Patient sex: M
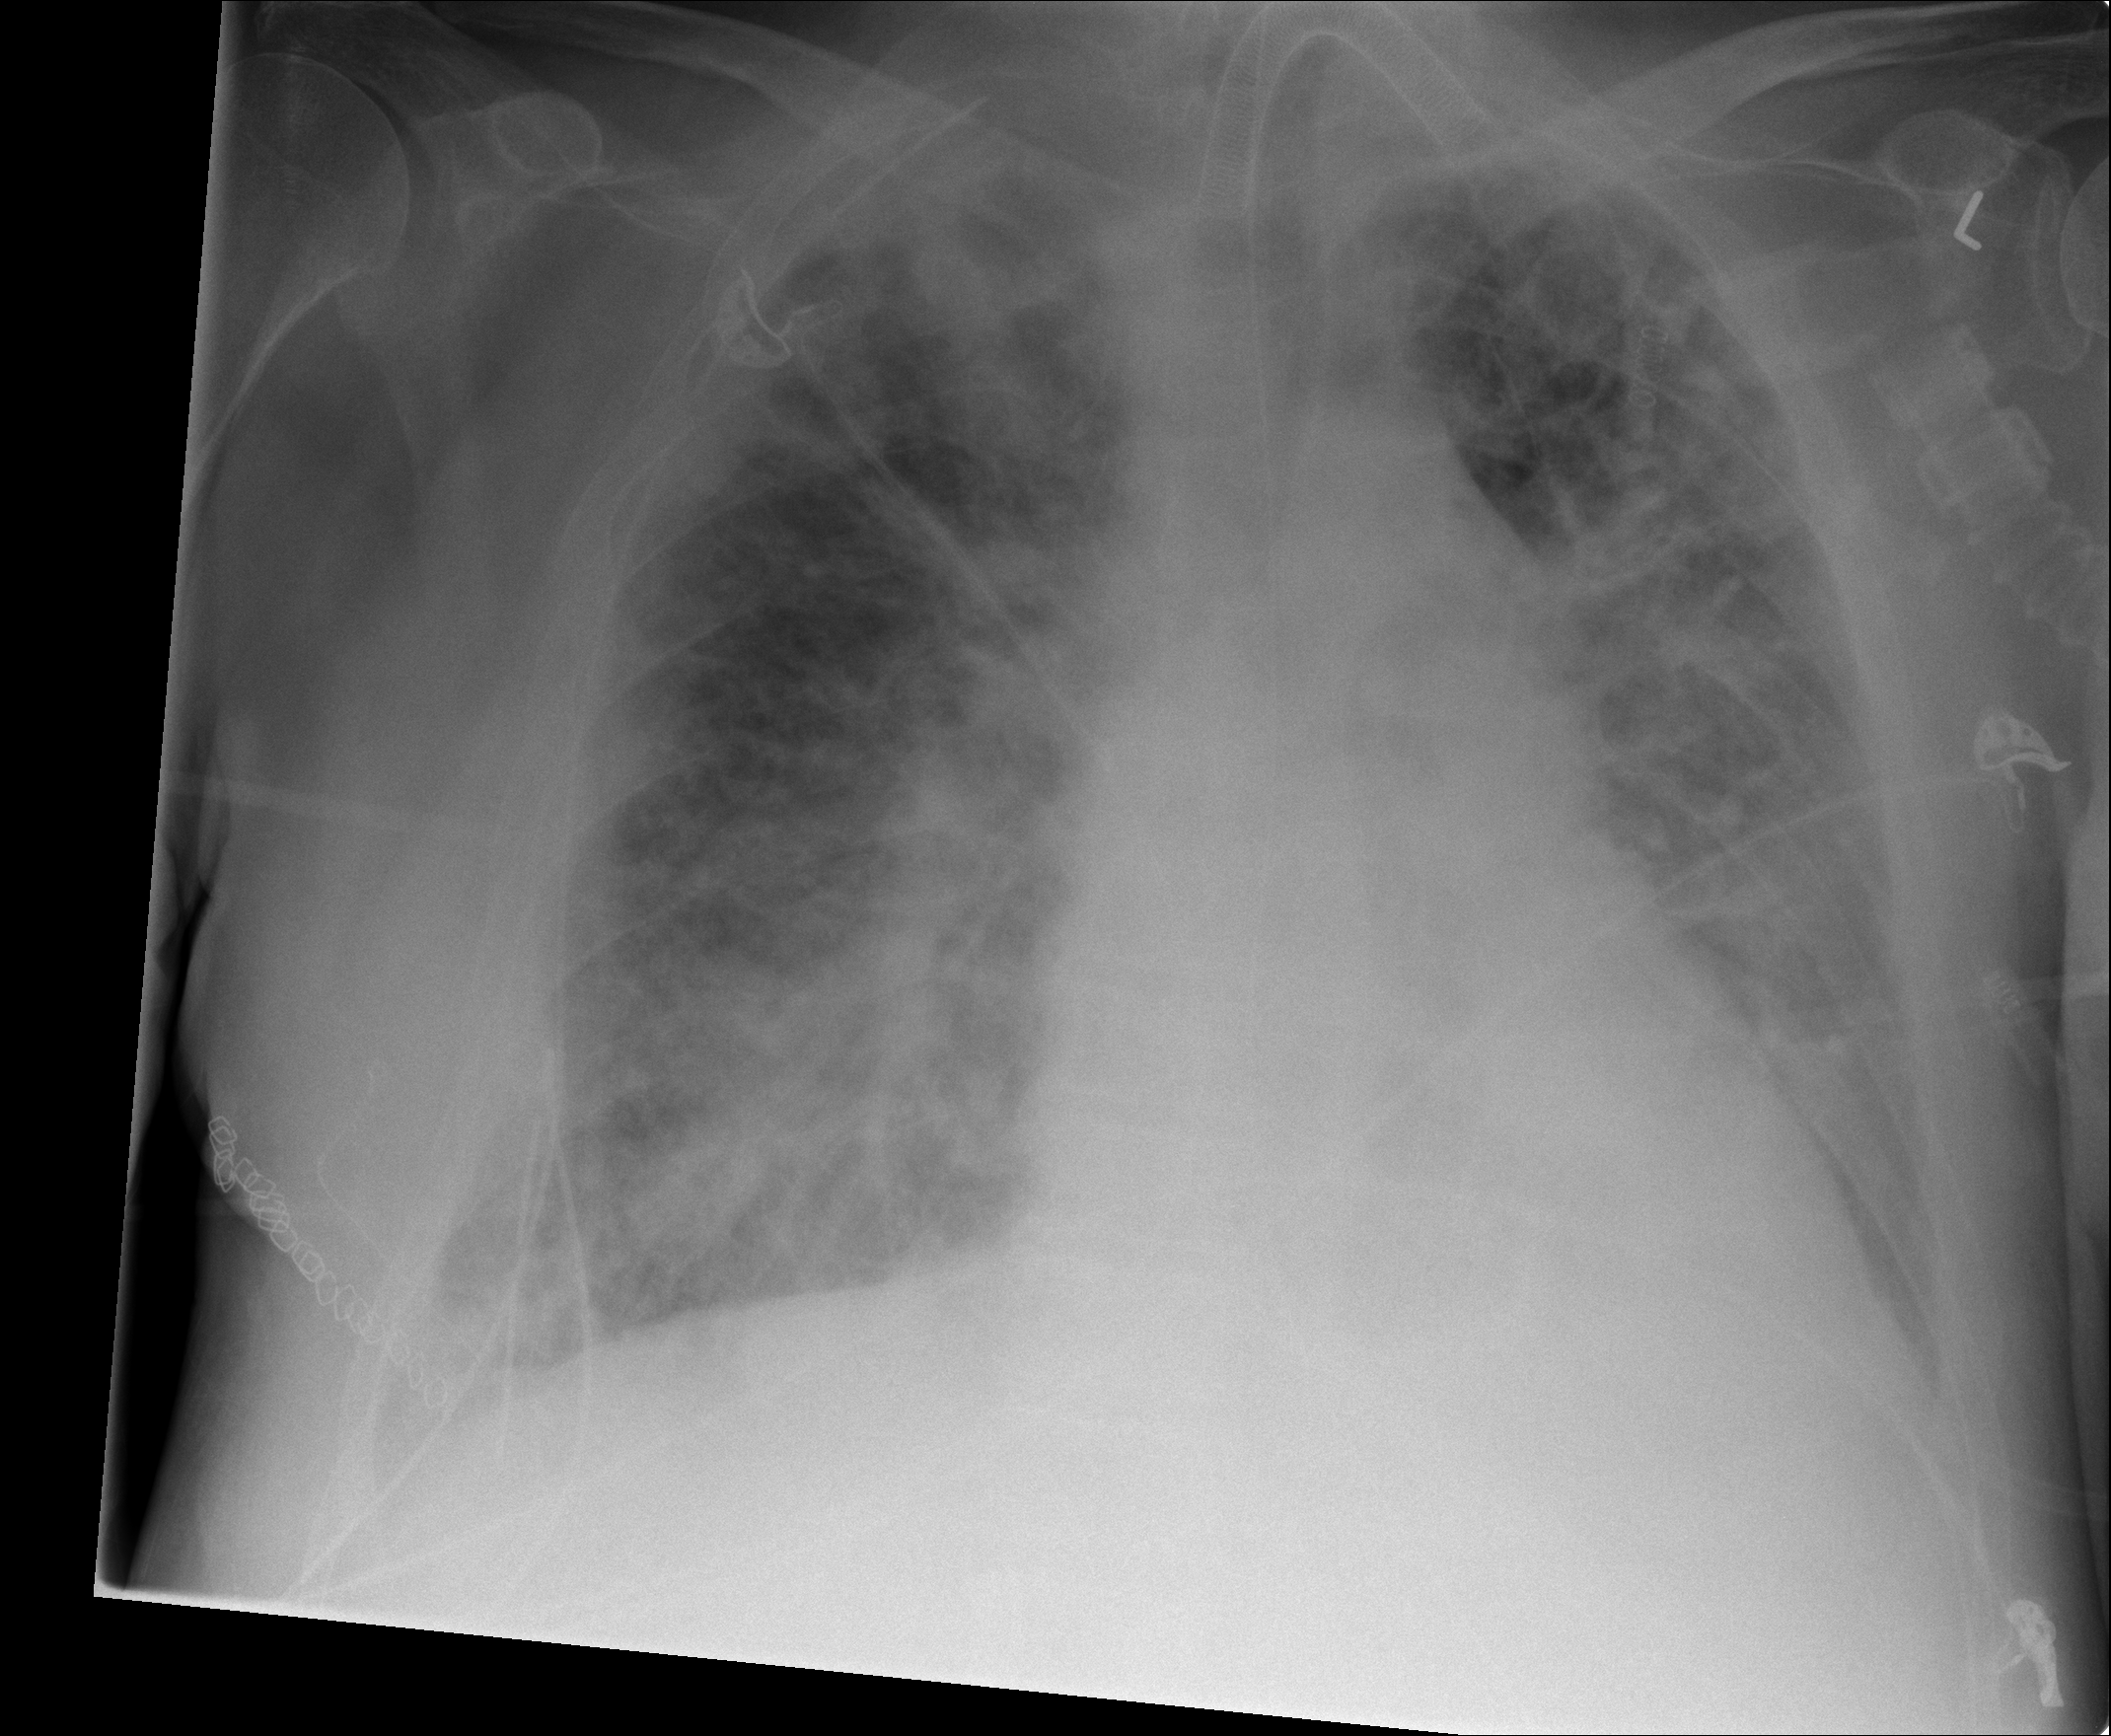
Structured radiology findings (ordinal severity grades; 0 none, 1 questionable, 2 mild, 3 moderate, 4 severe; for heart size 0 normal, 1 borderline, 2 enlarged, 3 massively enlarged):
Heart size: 0
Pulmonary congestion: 3
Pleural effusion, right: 1
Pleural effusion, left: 1
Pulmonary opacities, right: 3
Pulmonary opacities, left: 3
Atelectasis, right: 2
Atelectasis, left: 2